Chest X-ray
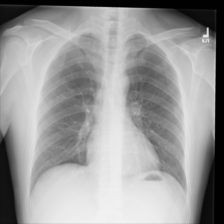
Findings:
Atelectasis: negative
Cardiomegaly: negative
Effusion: negative
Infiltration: negative
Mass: negative
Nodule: negative
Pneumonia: negative
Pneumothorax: negative
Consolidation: negative
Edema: negative
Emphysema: negative
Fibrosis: negative
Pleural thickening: negative
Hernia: negative